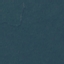
Land use / land cover: Forest